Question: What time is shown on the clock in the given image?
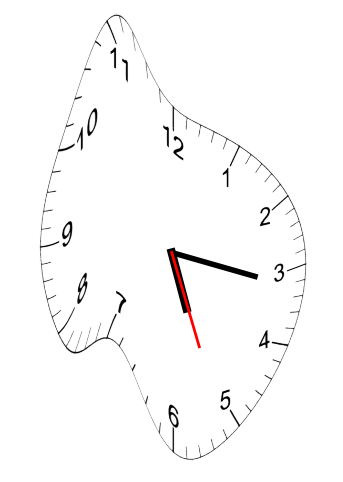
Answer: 05:16:26